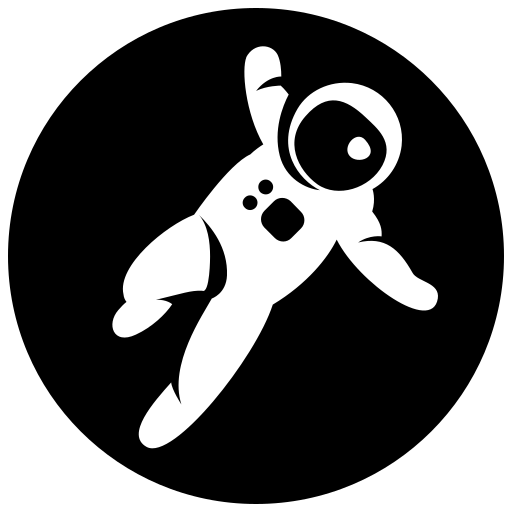
Tags: icon, FontAwesome, fa-icon, brand, grav